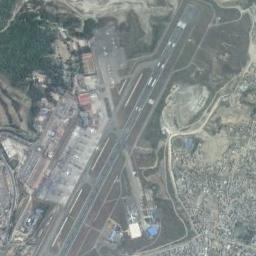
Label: airport